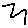
Label: zigzag